Brain MRI, t1w sequence, axial 2D slice.
Patient: age 32, sex F, weight 95 kg, height 1.95 m
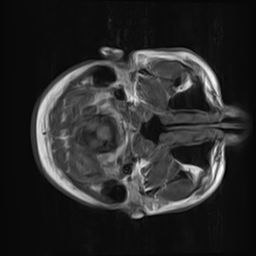